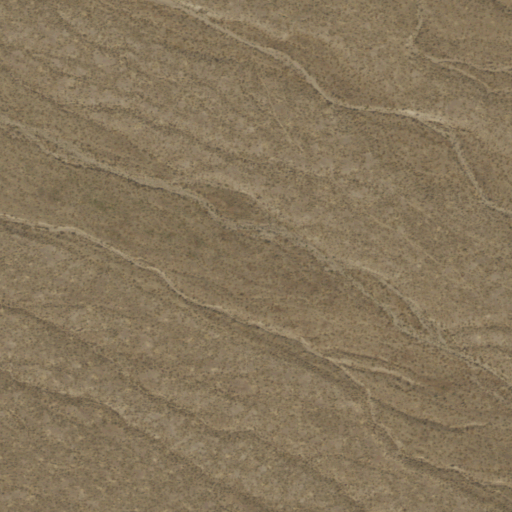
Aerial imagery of valley in Nevada named Dummy Canyon containing only shrub